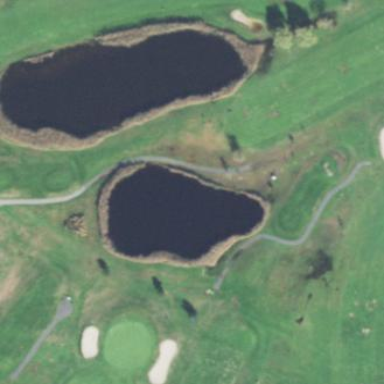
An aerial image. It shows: Rough area on grassy golf course.